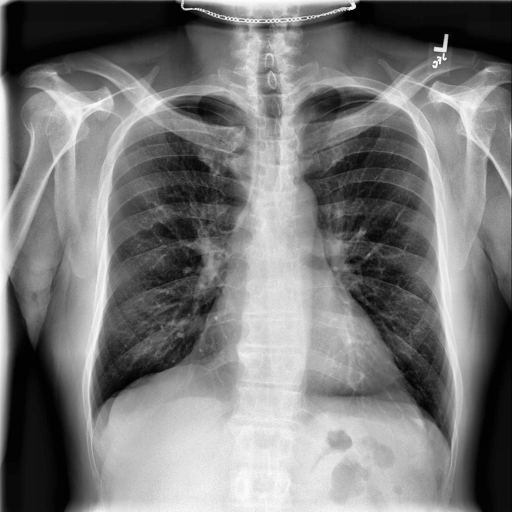
Finding: NORMAL